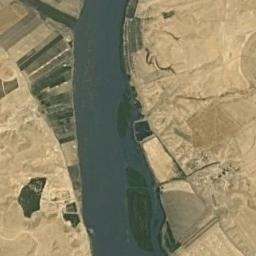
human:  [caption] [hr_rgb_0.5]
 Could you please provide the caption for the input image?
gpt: The river goes through bare land and green farmland .

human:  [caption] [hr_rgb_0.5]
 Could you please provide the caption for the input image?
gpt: A crooked turquoise river with small islands on both sides and a tan desert on both sides, With a few green and tan mixed fields .

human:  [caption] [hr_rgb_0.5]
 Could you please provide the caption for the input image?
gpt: The deep blue river with two channel bars goes through the wasteland but some fields are next to the river .

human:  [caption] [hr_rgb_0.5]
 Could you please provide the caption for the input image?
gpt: The river with several meadows beside forks to two directions .

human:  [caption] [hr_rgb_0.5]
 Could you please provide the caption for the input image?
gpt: There are some farmlands and a yellow desert near the river .